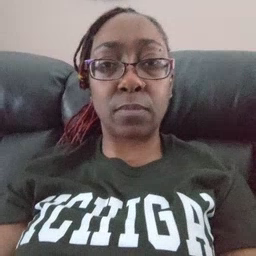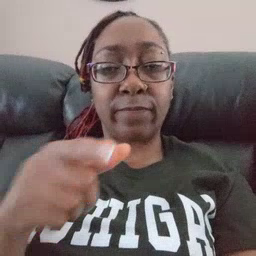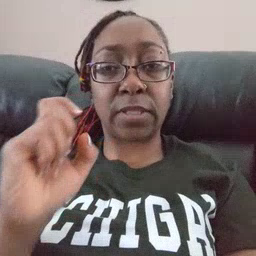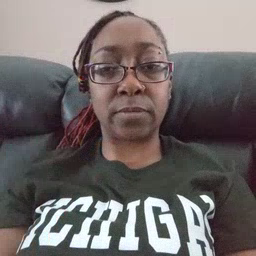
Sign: fast